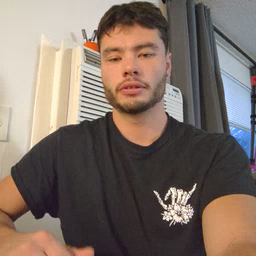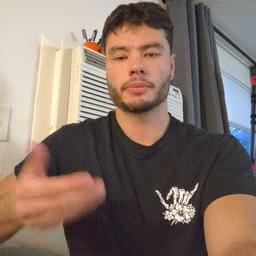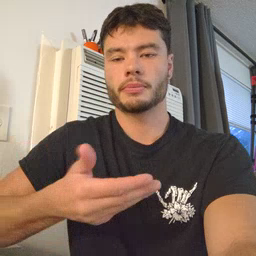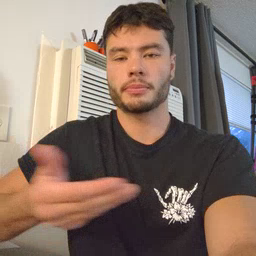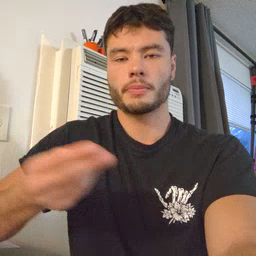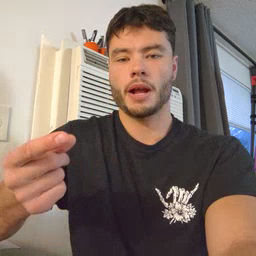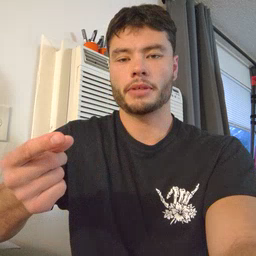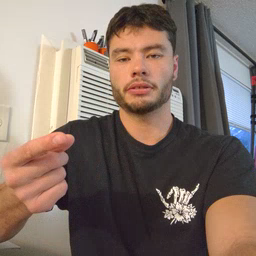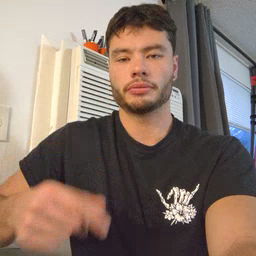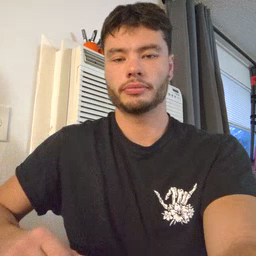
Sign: puppy